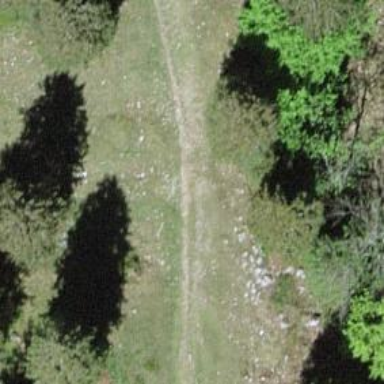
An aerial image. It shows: Track with very rough surface.